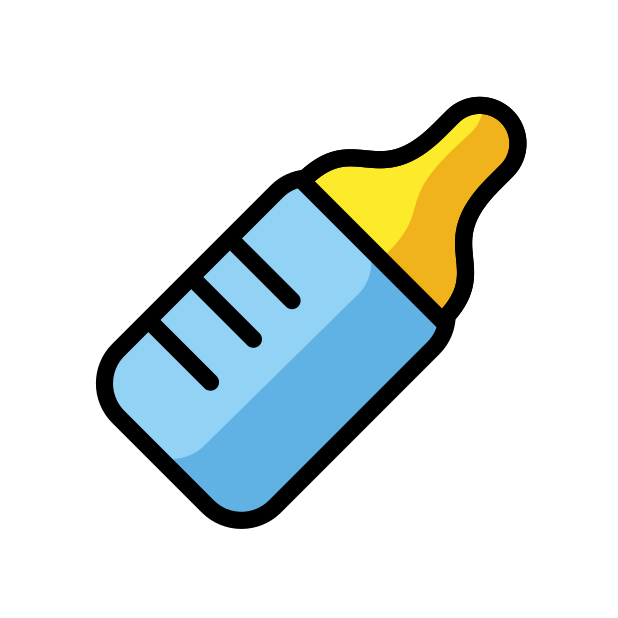
Emoji: 🍼
Name: baby bottle
Unicode: 0x1f37c